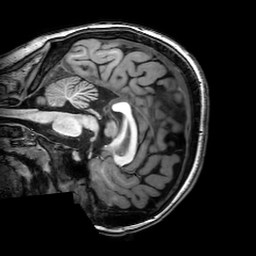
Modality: T1w
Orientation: sagittal
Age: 19
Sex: female
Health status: healthy
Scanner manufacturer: philips
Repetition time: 0.008161 s
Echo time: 0.00373 s